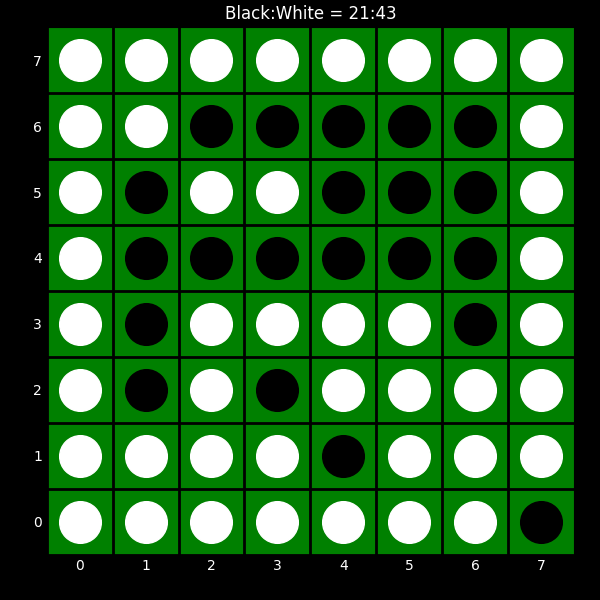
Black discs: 21
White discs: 43